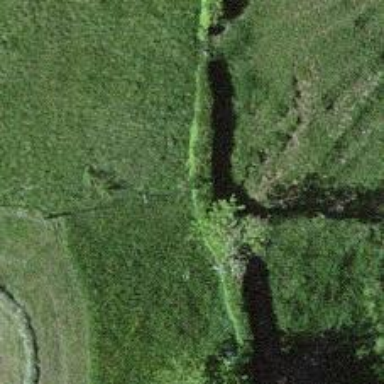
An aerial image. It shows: Hedge barrier.